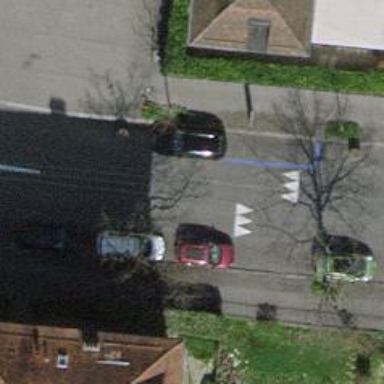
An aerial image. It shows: Traffic hump for calming the traffic.